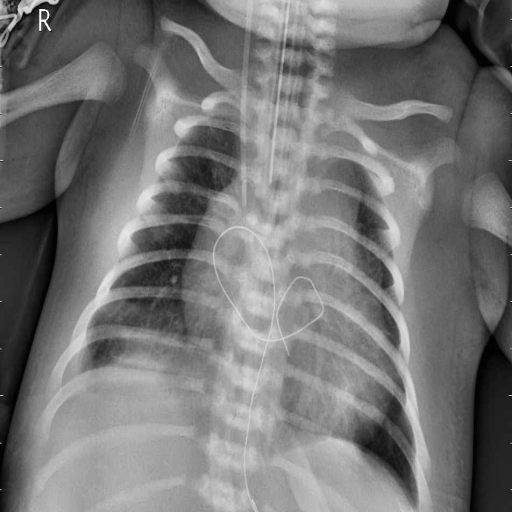
Finding: PNEUMONIA